Interaction volume radius: 5 \u00c5
Interaction volume height: 10 \u00c5
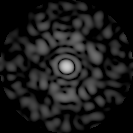
Disorder parameter: 0.8356